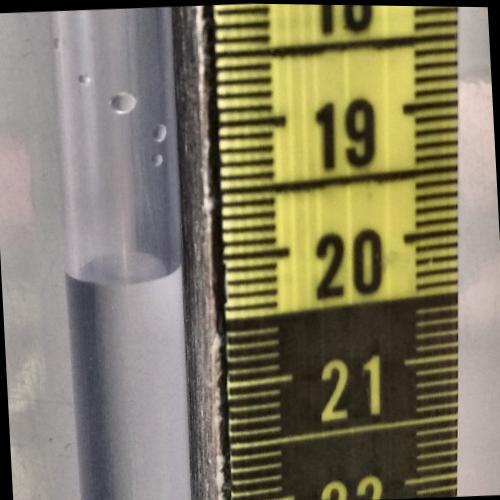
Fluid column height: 20.0 cm